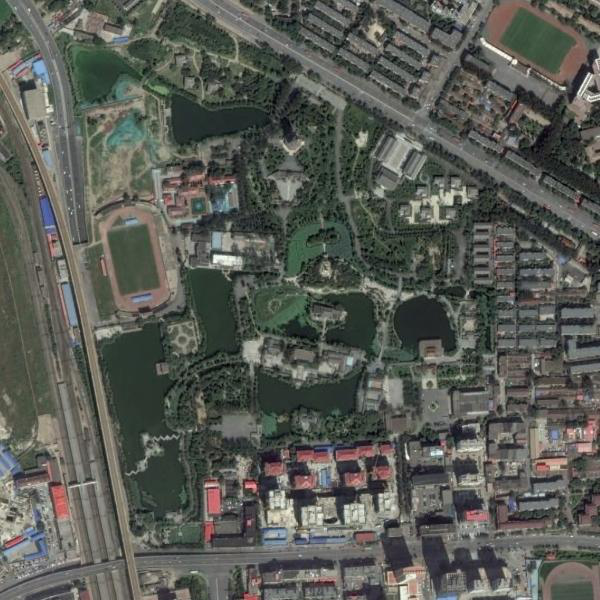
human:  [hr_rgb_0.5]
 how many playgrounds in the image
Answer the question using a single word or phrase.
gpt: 2